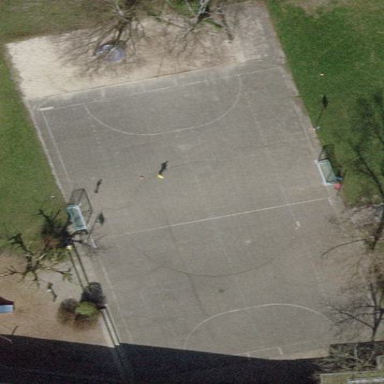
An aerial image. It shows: Soccer pitch for outdoor sports and leisure activities.